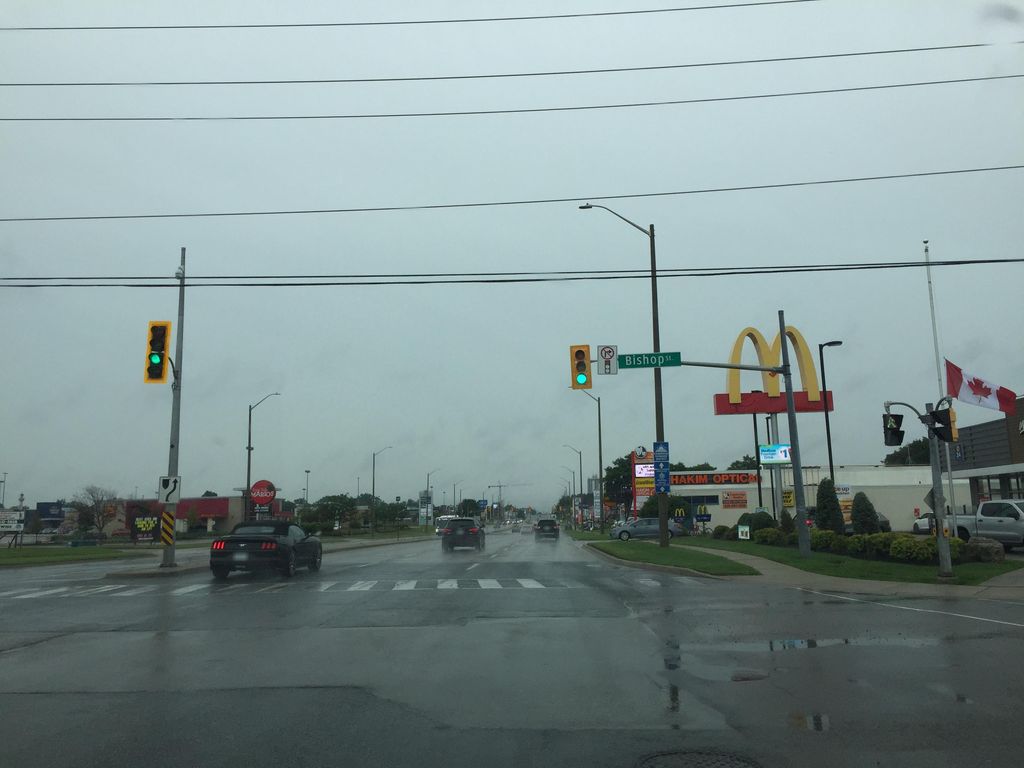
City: kitchener-waterloo